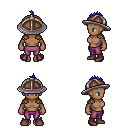
a pixel art fantasy rpg character, female body template, human, dark skin, leather shoulder armor, magenta pants, blue mohawk hairstyle, chain helm, maroon shoes, four views (front, back, left, right), 2x2 character sprite sheet, small pixel art, hard edges, no anti-aliasing